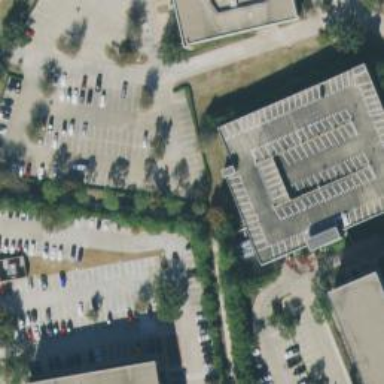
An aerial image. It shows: Multi-storey parking building.